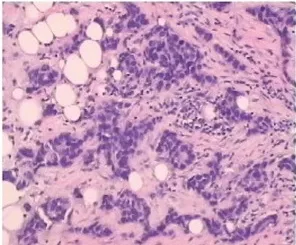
Pathological findings for the patient. (A) Hematoxylin and eosin staining of the tumor, diagnosed as invasive ductal carcinoma, H&E, x100.
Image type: pathology (h&e)